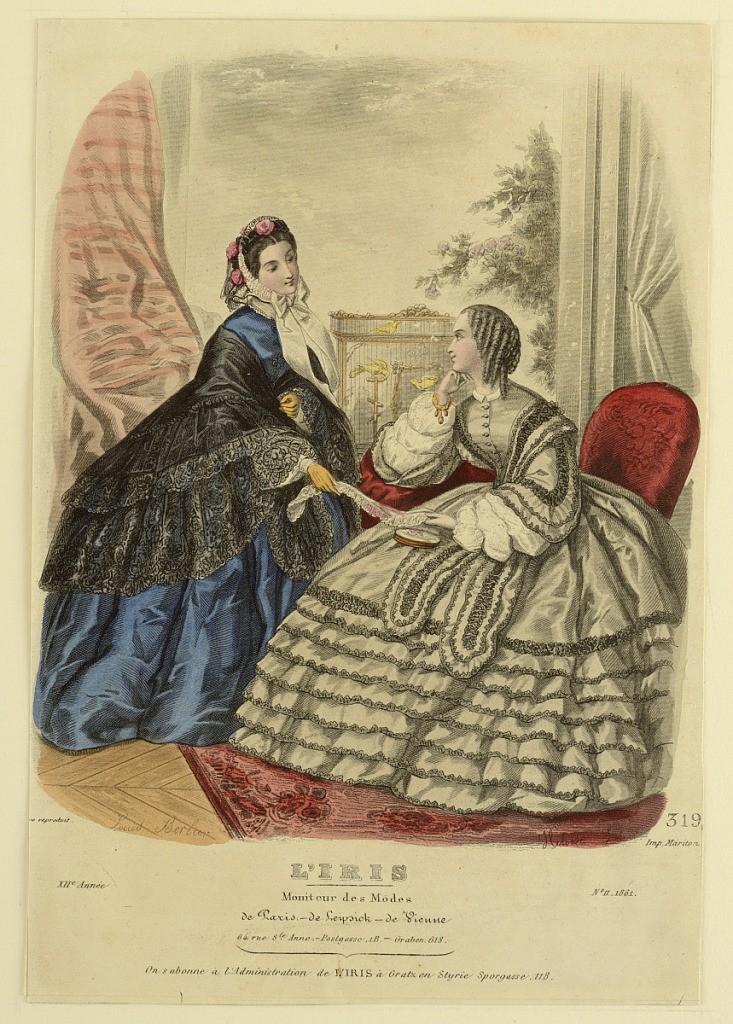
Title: Fashion Plate no. 319 from L'Iris, Moniteur des Modes
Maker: Imprimerie Mariton, French, active mid-19th c.
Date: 1861
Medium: Hand-colored engraving on paper
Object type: Print
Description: Fashion plate from L'Iris, Moniteur des Modes.